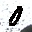
Label: 0